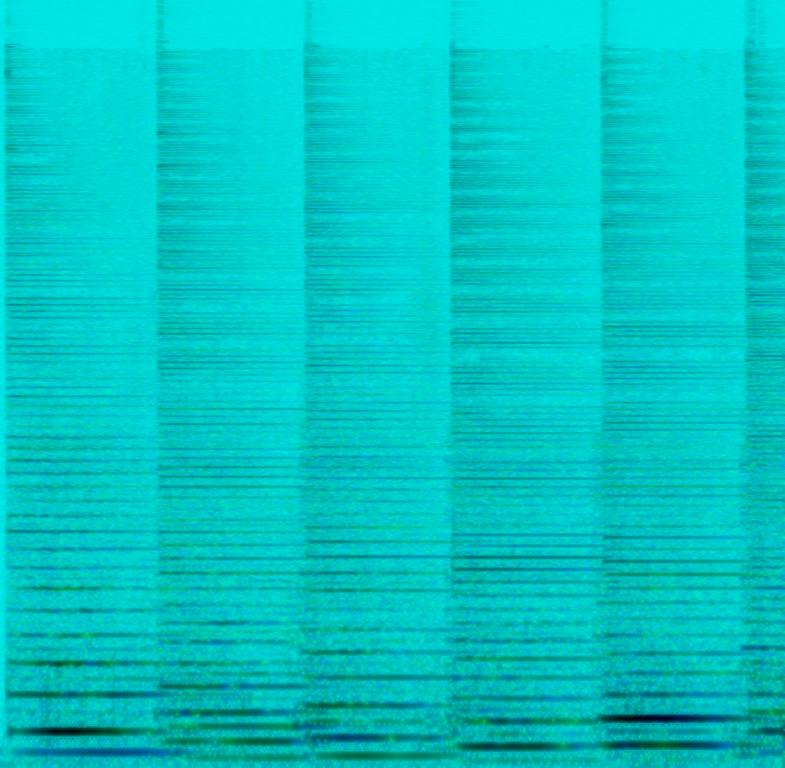
The Low Quality Recording features a widely spread simple strings melody. The recording is a bit noisy.